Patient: sex M, age 61
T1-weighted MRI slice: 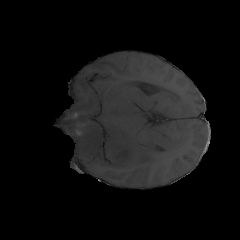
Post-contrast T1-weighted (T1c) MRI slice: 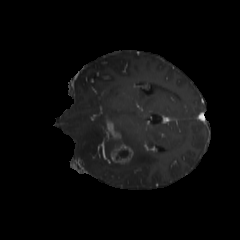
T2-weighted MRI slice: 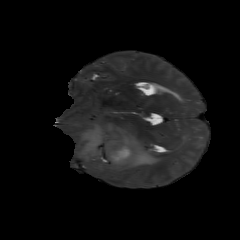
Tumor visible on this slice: yes
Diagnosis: Glioblastoma, IDH-wildtype
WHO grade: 4